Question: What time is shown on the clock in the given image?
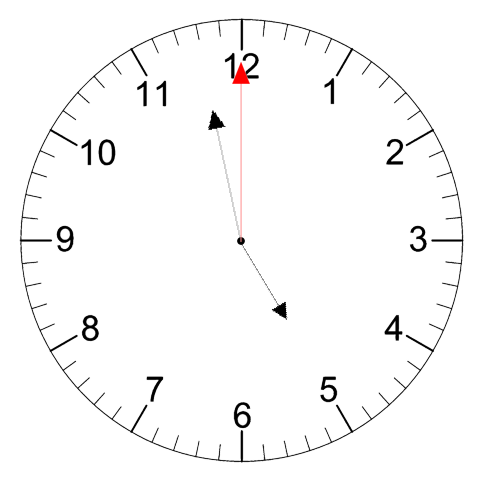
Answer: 04:58:00